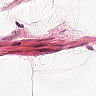
Metastatic tissue present: no